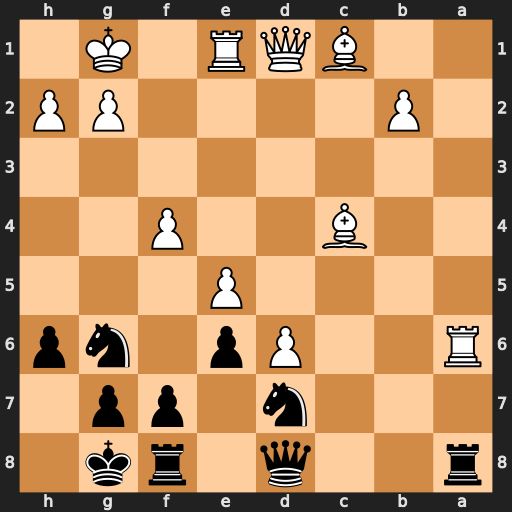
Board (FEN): r2q1rk1/3n1pp1/R2Pp1np/4P3/2B2P2/8/1P4PP/2BQR1K1
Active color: b
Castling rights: -
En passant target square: -
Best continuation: Rxa6 Bxa6 Qb6+ Be3 Qxa6